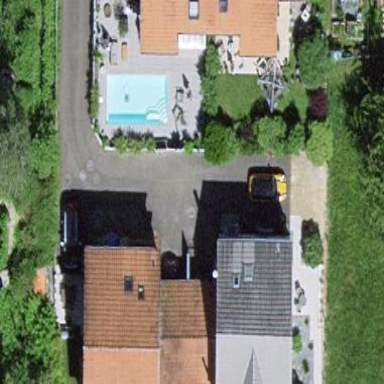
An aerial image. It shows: Simple and straightforward house.